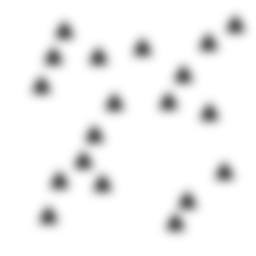
Squares: 0
Triangles: 19
Stars: 0
Total shapes: 19